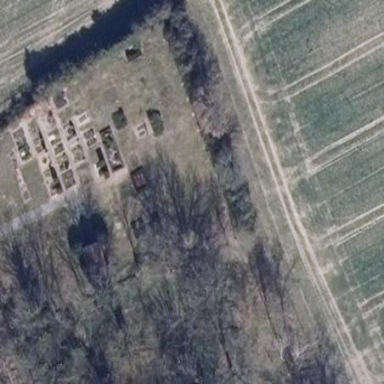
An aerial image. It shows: Cemetery.